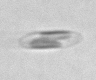
Label: pennate